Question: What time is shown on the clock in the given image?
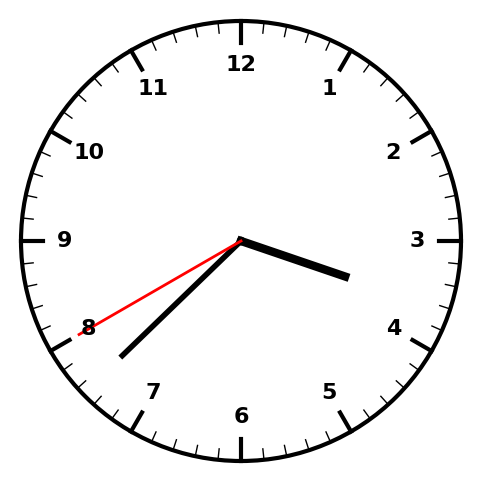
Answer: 03:37:40